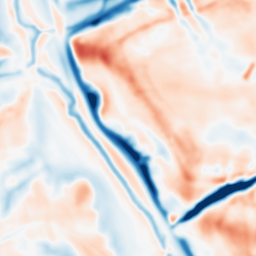
Category: multiscale
Decomposition family: dog
Decomposition parameters: sigma_low: 2
sigma_high: 10
Upsampling method: bspline
Upsampling parameters: scale: 2
Upsampling scale: 2